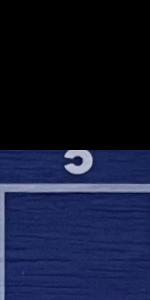
Label: Empty